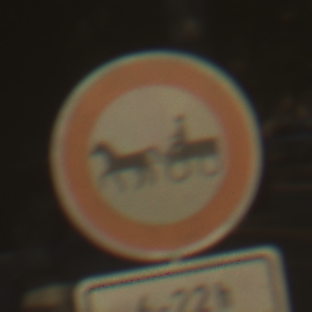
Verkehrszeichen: VerbotGespannfuhrwerke
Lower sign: ZeitangabenMitBeschraenkungAufWochentage4
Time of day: SunriseSunset
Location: Outdoor (Suburban)
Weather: Clear
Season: NotSpecified
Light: Natural